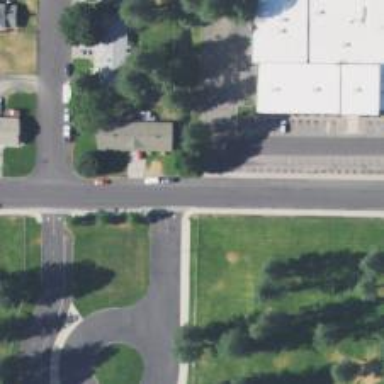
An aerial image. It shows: Residential road with asphalt surface. Sidewalk is present on the left side.